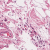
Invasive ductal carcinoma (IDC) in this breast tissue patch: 0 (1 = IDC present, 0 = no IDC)